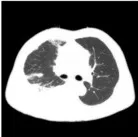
Chest images during the clinical episode. (C, D) Chest CT after onset of dyspnea showed new bilateral subpleural opacities, which were more severe in the right lung.
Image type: radiology (ct)